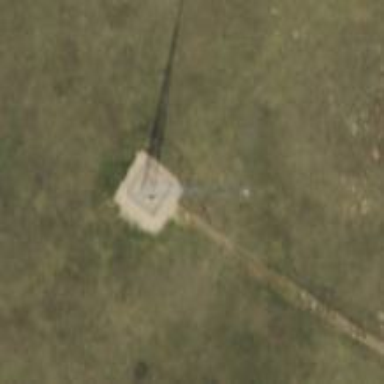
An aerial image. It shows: Man-made mast used for communication purposes.